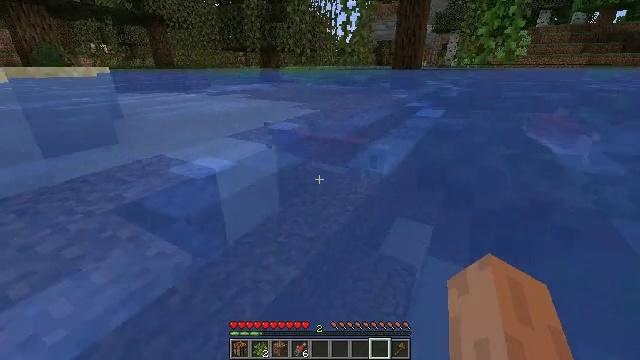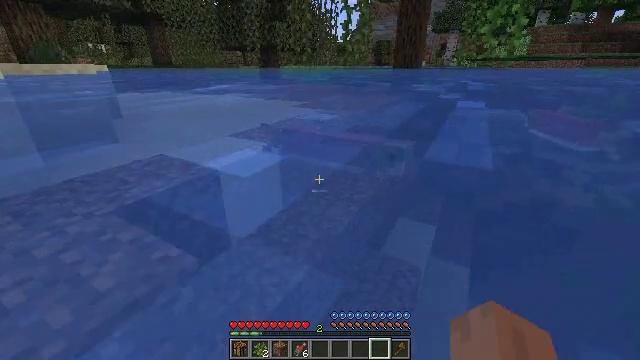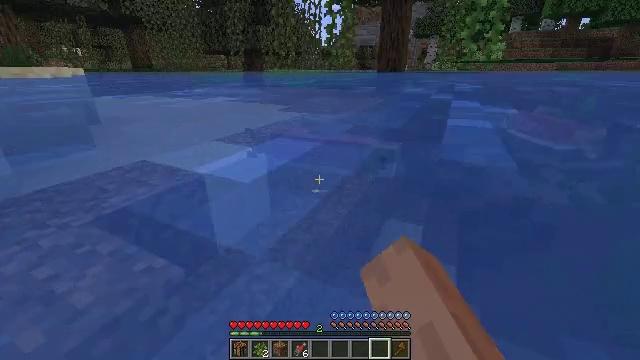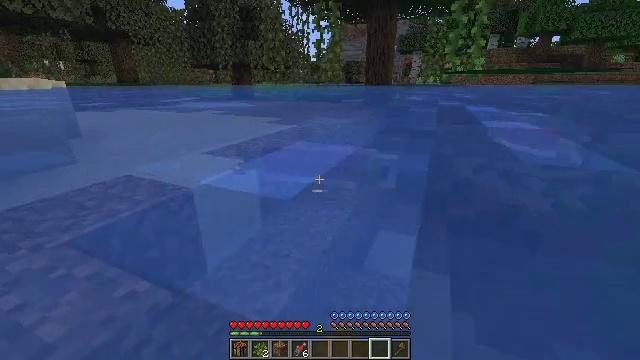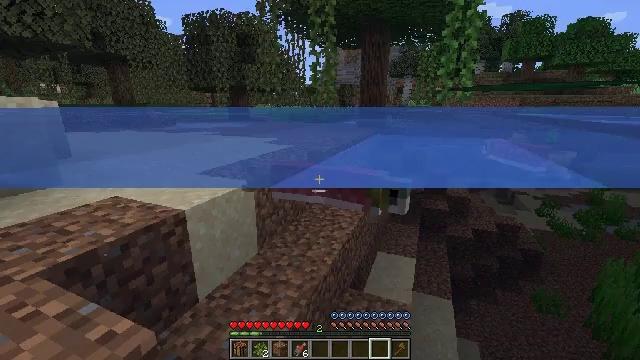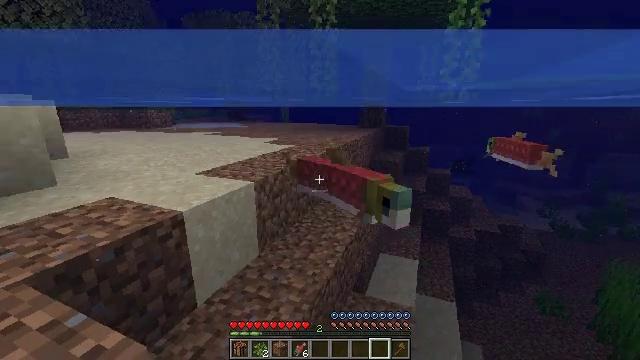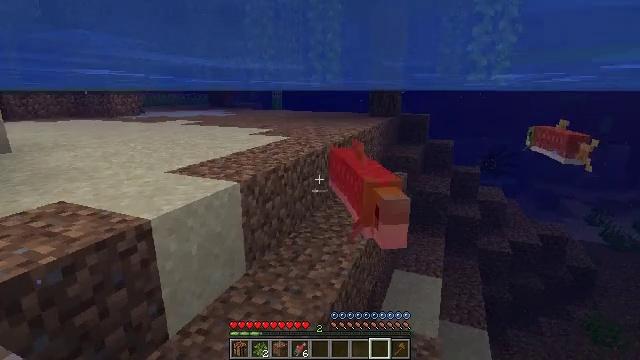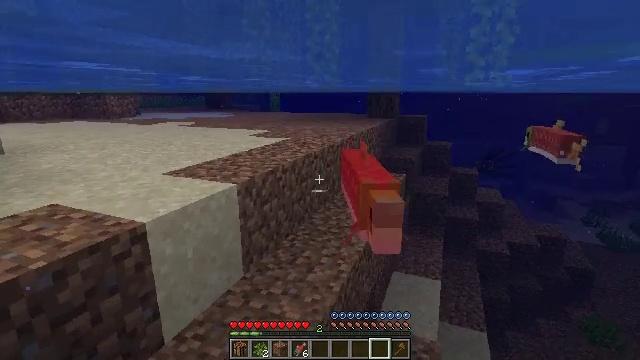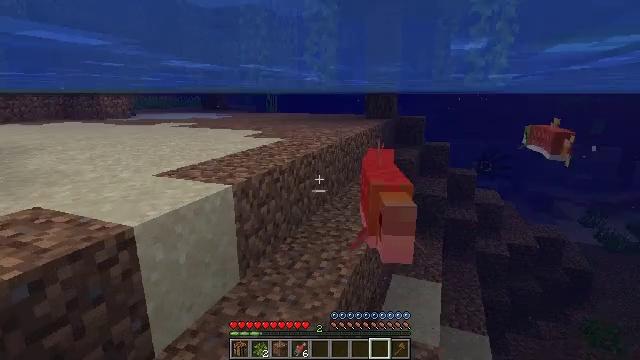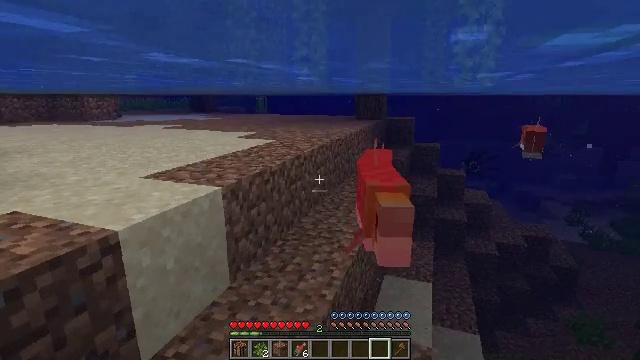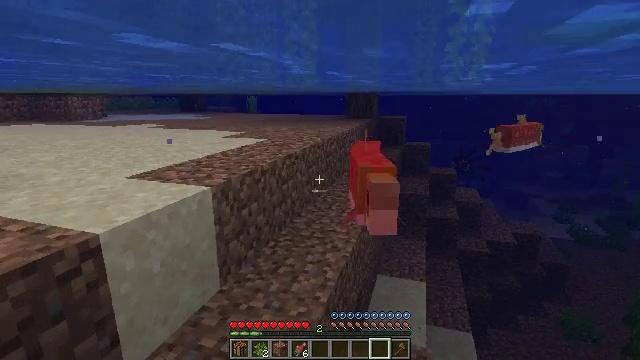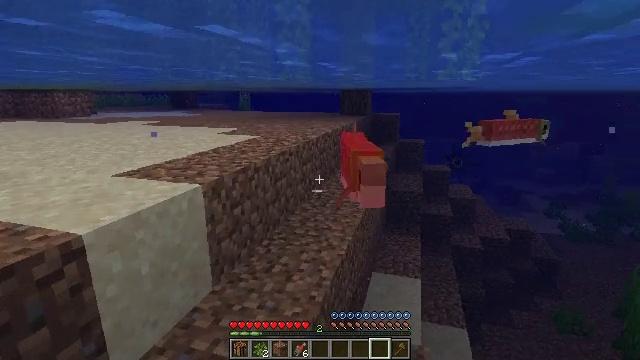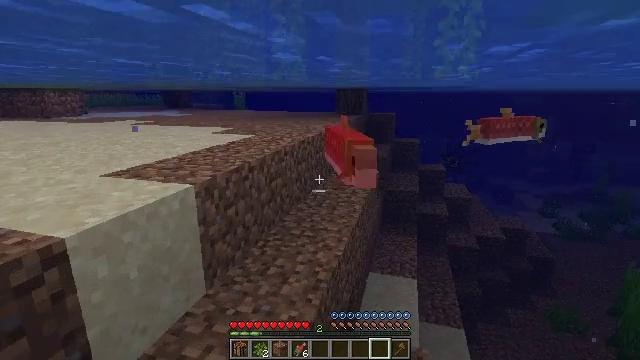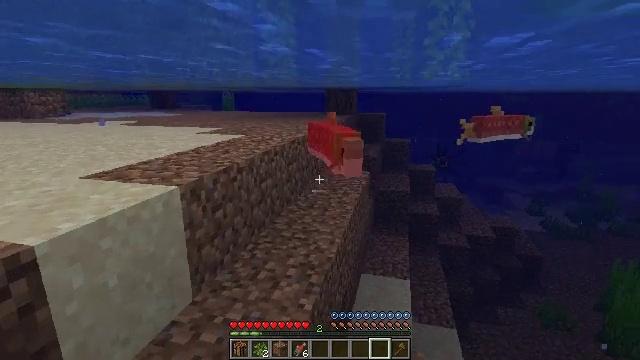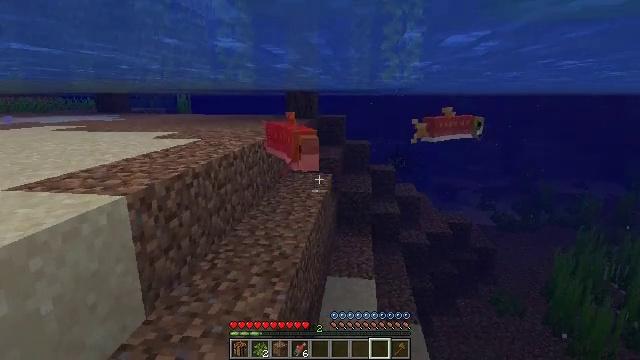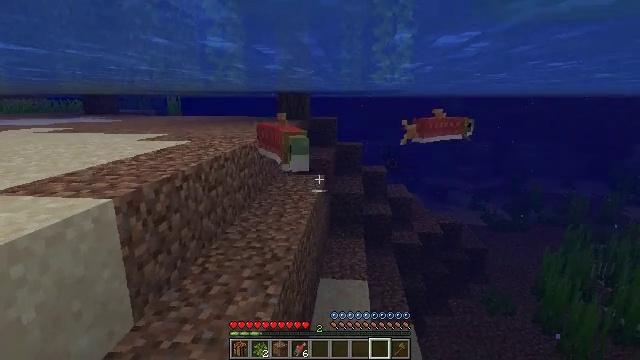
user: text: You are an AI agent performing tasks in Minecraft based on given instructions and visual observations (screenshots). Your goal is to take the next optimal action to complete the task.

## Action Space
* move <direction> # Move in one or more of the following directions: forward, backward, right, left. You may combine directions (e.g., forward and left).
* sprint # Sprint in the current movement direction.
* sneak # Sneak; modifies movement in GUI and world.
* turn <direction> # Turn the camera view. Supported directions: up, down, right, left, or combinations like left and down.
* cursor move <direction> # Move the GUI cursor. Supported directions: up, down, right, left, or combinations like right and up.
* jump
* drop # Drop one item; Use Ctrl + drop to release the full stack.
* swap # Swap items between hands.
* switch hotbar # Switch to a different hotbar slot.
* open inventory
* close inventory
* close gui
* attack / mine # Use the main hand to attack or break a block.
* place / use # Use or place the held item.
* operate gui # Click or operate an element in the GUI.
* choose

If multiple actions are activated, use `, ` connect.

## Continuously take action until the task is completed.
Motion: motion action
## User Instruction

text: Kill aquatic mobs.
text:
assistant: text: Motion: move forward, attack / mine
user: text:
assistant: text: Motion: move forward, turn right, attack / mine
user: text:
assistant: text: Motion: move forward, turn right and up, attack / mine
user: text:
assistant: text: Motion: move forward, turn right and up
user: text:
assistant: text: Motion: move forward, attack / mine
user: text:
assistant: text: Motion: move forward, attack / mine
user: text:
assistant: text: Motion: move forward, attack / mine
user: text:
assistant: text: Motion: no_op
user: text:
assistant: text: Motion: turn right, attack / mine
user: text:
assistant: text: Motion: move forward, turn right, attack / mine
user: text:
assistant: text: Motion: move forward, turn right, attack / mine
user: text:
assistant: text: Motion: move forward
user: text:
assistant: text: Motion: move forward, turn right, attack / mine
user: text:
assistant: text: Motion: move forward and move right, turn right, attack / mine
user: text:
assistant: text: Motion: move forward and move right, turn right, attack / mine
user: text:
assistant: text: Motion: move forward and move right
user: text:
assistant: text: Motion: attack / mine
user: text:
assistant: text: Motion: attack / mine
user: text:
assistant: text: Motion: attack / mine